Question: I am creating a simple text editor and have run into a small problem. I can open and have open several new windows for creating text documents by clicking on the new button in the menu. My problem is if I click on "File" then "Exit" from the menu it closes all the windows not just the one I wanted closed. How do I go about making it so that it will close just the chosen window and not the entire application.
Here's some code:
'''
public void actionPerformed(ActionEvent event) {
if(event.getSource() == newFile) {
new EditorGUI();
} else if(event.getSource() == openFile) {
JFileChooser open = new JFileChooser();
open.showOpenDialog(null);
File file = open.getSelectedFile();
openingFiles(file);
} else if(event.getSource() == exit) {
System.exit(0);
}
}
'''
It works however when I click on the X at the top right hand corner of the window:
'''
private JFrame createEditorWindow() {
editorWindow = new JFrame("JavaEdit");
editorWindow.setVisible(true);
editorWindow.setExtendedState(Frame.MAXIMIZED_BOTH);
editorWindow.setDefaultCloseOperation(DISPOSE_ON_CLOSE);
// Create Menu Bar
editorWindow.setJMenuBar(createMenuBar());
editorWindow.add(scroll, BorderLayout.CENTER);
editorWindow.pack();
// Centers application on screen
editorWindow.setLocationRelativeTo(null);
return editorWindow;
}
'''
Screenshot:

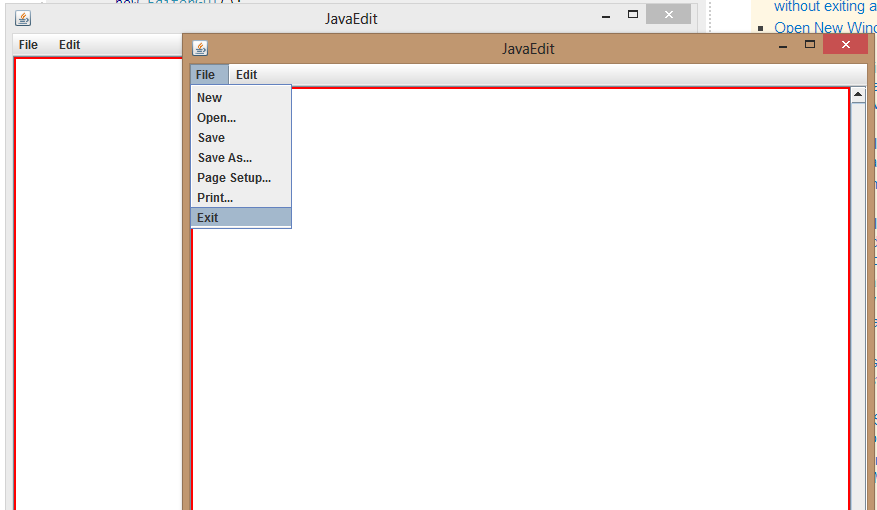
Answer: Don't use multiple frames. An application should only have a single main JFrame.
Then the child window should be a 'JDialog'. A JDialog will only support 'DISPOSE_ON_CLOSE' so you don't have to worry about exiting the application.